Question: I want to get a formula for hyperplane in SVM classifier,
so I can calculate the probability of true classification for each sample according to distance from hyperplane.
For simplicity imagine MATLAB's own example,
'''
load fisheriris
xdata = meas(51:end,3:4);
group = species(51:end);
svmStruct = svmtrain(xdata,group,'showplot',true);
'''
Which gives,

Where the hyperplane is a line and I want the formula for that.
The hyperplane can also have a messy shape!
What can I do? maybe there are other ways.
Thanks for any help.
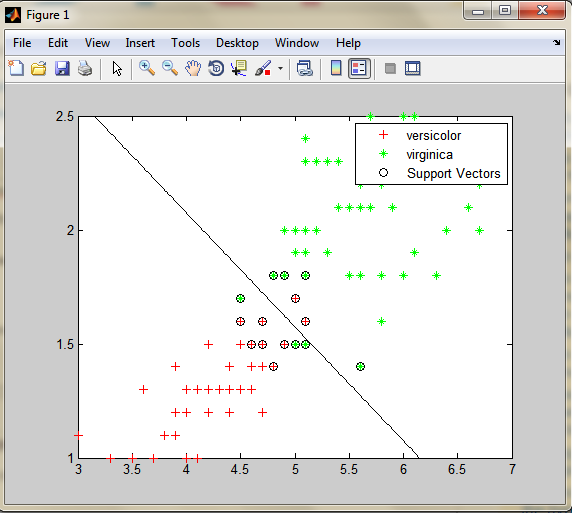
Answer: ## SVM-based classifier contains Support Vectors
to read it from 'svmStruct' a bit more easily, use 'svmtrain' call with '"AUTOSCALE"', 'false':
'''
svmStruct.SupportVectors
svmStruct =
SupportVectors: [3x2 double]
Alpha: [3x1 double]
Bias: -23.1428
KernelFunction: @linear_kernel
KernelFunctionArgs: {}
GroupNames: [150x1 logical]
SupportVectorIndices: [3x1 double]
ScaleData: []
FigureHandles: {[<PHONE>] [<PHONE> <PHONE>] [<PHONE>]}
ans =
5.5000 3.5000
4.5000 2.3000
4.9000 2.5000
'''
or
'''
>> data( svmStruct.SupportVectorIndices,: )
ans =
5.5000 3.5000
4.5000 2.3000
4.9000 2.5000
'''
If you use the default ''autoscale'' option, then you will need to unwind the scaling using something rather ugly like this:
'''
( data( svmStruct.SupportVectorIndices( 1 ),: )
+ svmStruct.ScaleData.shift
).* svmStruct.ScaleData.scaleFactor
'''
( >>> <URL>
---
For construction of a separating Hyperplane from SVM-classifier internal data, you may be interested in >>> <URL>

Parameters for to plot the maximum margin separating hyperplane within a two-class separable dataset using a Support Vector Machines classifier with linear kernel